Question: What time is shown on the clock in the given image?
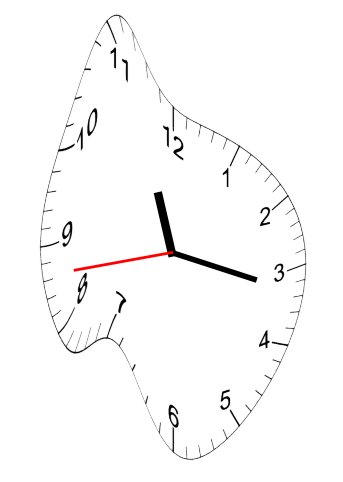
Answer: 11:16:43